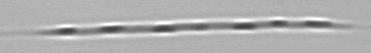
Label: Rhizosolenia